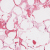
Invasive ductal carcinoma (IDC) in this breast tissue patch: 0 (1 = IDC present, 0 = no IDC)